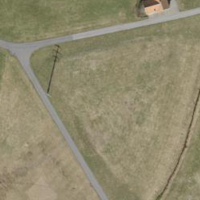
EUNIS habitat code: 24
Species observed at this site:
Pica pica
Corvus corone